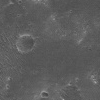
Atmospheric dust classification: not_dusty